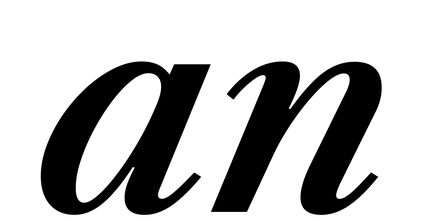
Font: LibreCaslonText-Italic_SemiBold_Italic